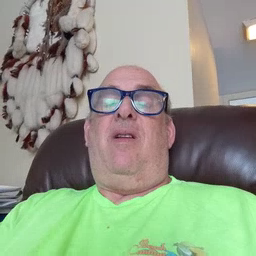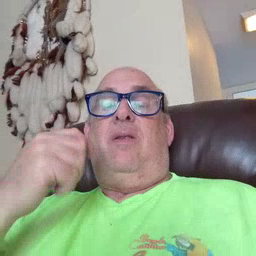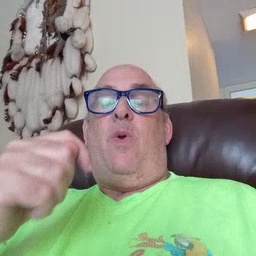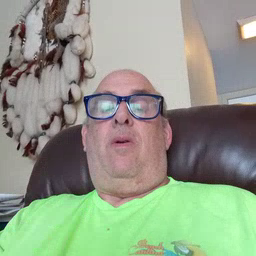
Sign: toy